【题型】选择题　【知识点】平面几何　【难度】easy
如图,在矩形$ABCD$中,$AB=5$,$AD=3$,动点$P$满足$S_{\triangle PAB}=\dfrac{1}{3}S_{矩形ABCD}$,则点$P$到$A$,$B$两点距离之和$PA+PB$的最小值为（ ）

\vspace{0.2cm}
\noindent A．$5\sqrt{2}$ \qquad B．$\sqrt{41}$ \qquad C．$\sqrt{34}$ \qquad D．$4\sqrt{2}$

\vspace{0.2cm}
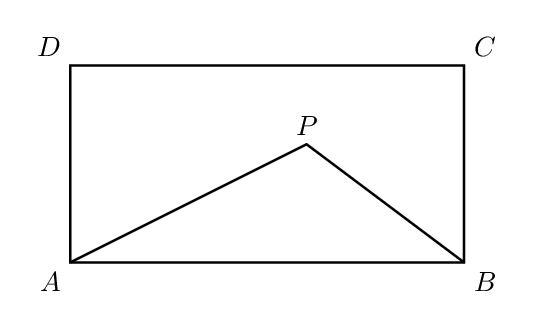
【解答】

\noindent \textbf{【答案】} B

\vspace{0.2cm}
\noindent \textbf{【分析】} 由$S_{\triangle PAB}=\dfrac{1}{3}S_{矩形ABCD}$，得出动点$P$在与$AB$平行且与$AB$的距离为$2$的直线$l$上，作$A$关于直线$l$的对称点$E$，连接$AE$,$BE$，则$BE$的长就是所求的最短距离，然后在直角三角形$ABE$中，由勾股定理求得$BE$的值，即$PA+PB$的最小值.

\vspace{0.2cm}
\noindent \textbf{【详解】} 设$\triangle ABP$中$AB$的边上的高为$h$，
因为$S_{\triangle ABP}=\dfrac{1}{3}S_{ABCD}$，$AB=5$,$AD=3$，
所以$\dfrac{1}{2}AB\cdot h=\dfrac{1}{3}AB\cdot AD$，
所以$h=\dfrac{2}{3}AD=2$，
所以动点$P$在与$AB$平行且与$AB$的距离为$2$的直线$l$上，
如图所示:

\vspace{0.2cm}
\noindent 作$A$关于直线$l$的对称点$E$，连接$AE$,$BE$，
则$BE$的长就是所求的$PA+PB$最短距离，
在$\text{Rt}\triangle ABE$中，
因为$AB=5$，$AE=2+2=4$，
所以$BE=\sqrt{AB^2+AE^2}=\sqrt{5^2+4^2}=\sqrt{41}$，
即$PA+PB$的最小值为：$\sqrt{41}$．
故选：B．

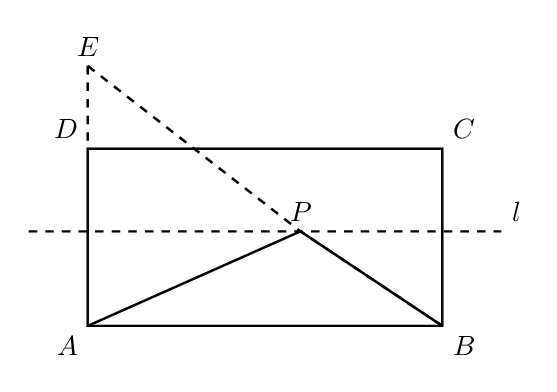